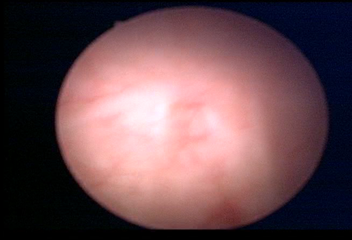
Modality: WLC
Class: Normal mucosa
Bladder cancer association: No